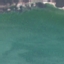
Label: SeaLake